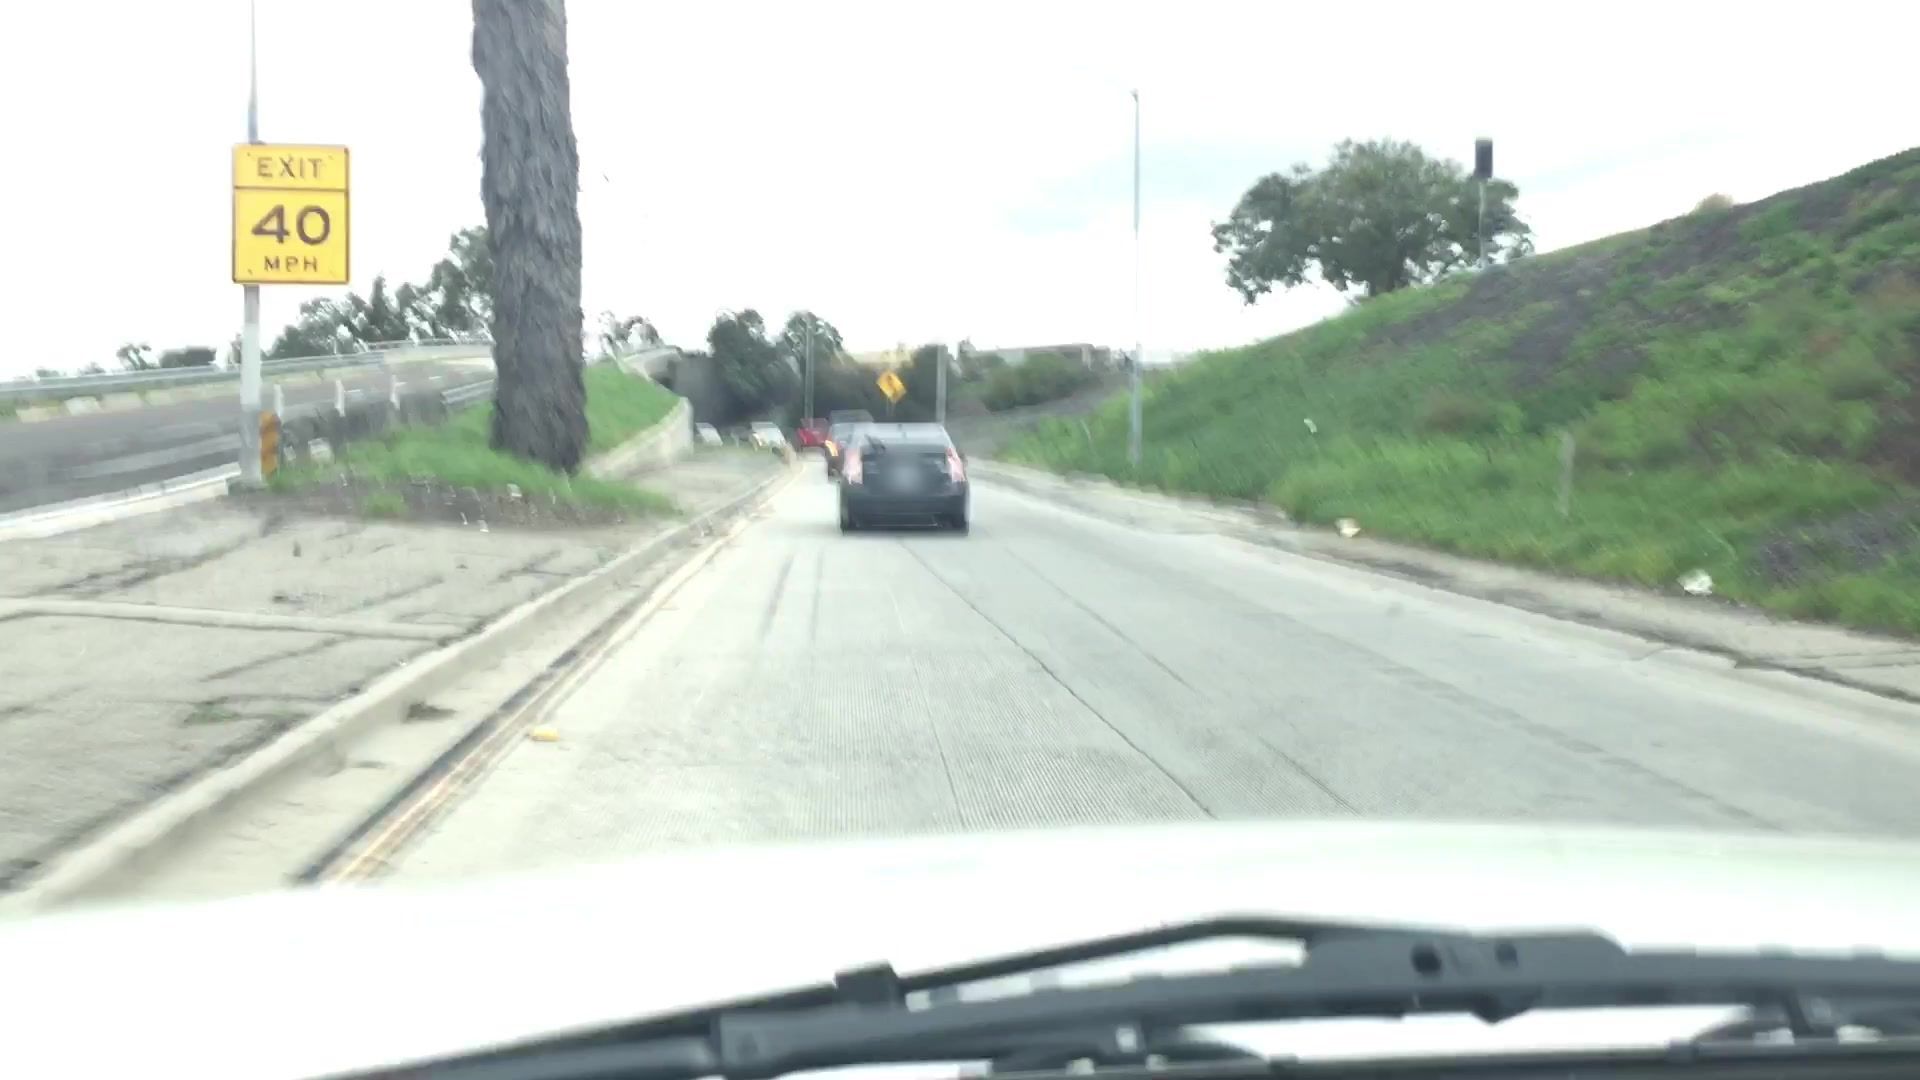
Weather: clear
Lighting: day
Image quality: slightly poor
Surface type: driving surface
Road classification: motorway_link
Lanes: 2, 1
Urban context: urban centre
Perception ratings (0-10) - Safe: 1.44, Lively: 1.8, Beautiful: 4.14, Boring: 7.73, Depressing: 7.36, Wealthy: 1.29